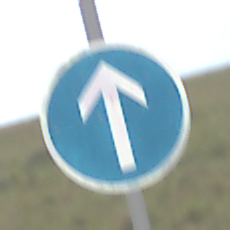
Verkehrszeichen: VorgeschriebeneFahrtrichtungGeradeaus
Umgebung: Outdoor, Nature
Tageszeit: Night
Wetter: Overcast
Licht: Artificial
Jahreszeit: NotSpecified
Kontrast: LowContrast